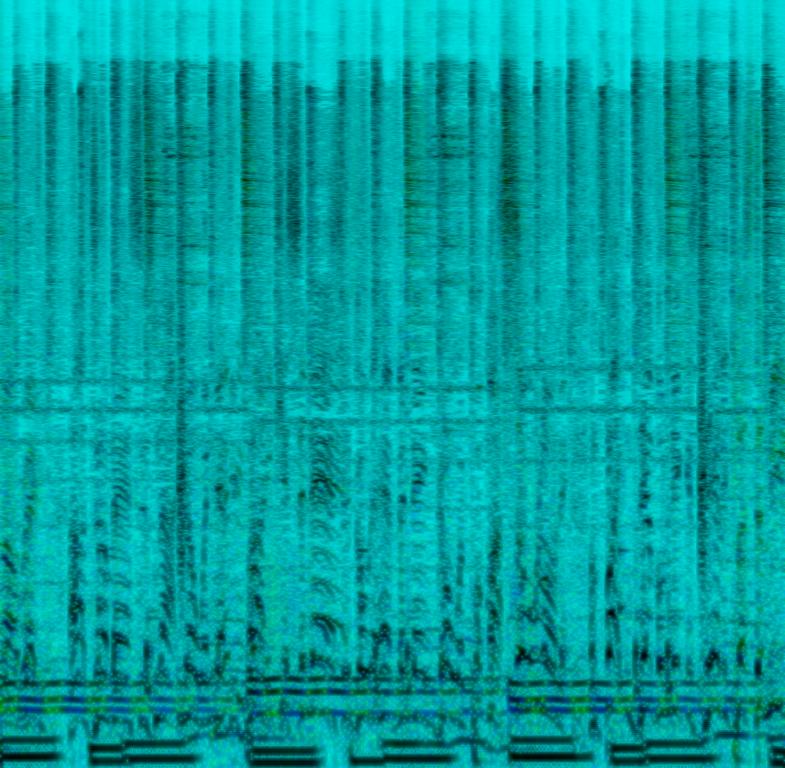
Serious music in the gangster rap genre that features a strong male rapper with doubled vocals over a 90's hip hop beat. Deep bass drives the beat along with hand percussion, clap, electric piano, synth flute, and tambourine.